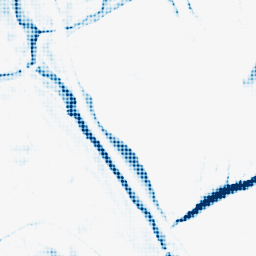
Category: morphological
Decomposition family: morphological_square
Decomposition parameters: operation: closing
size: 15
Upsampling method: sinc_blackman
Upsampling parameters: scale: 8
kernel_size: 8
Upsampling scale: 8